Question: I wan't to customized my switch in android. The problem is that the default button overlay my own drawable.
What have i done:
1. create my own graphics (2 graphics)
2. create a xml in the drawable folder, that's look like this:
> '''
<?xml version="1.0" encoding="utf-8"?>
<selector xmlns:android="http://schemas.android.com/apk/res/android">
<item android:drawable="@drawable/switch_female" android:state_checked="false"/>
<item android:drawable="@drawable/switch_male" android:state_checked="true"/>
</selector>
'''
1. and my switch definition looks like this:
> '''
<Switch
android:layout_width="wrap_content"
android:layout_height="wrap_content"
android:text=""
android:textOff=""
android:textOn=""
android:id="@+id/genderSwitchOne"
android:layout_below="@+id/txtViewPersonGender"
android:layout_centerVertical="true"
android:layout_alignParentLeft="true"
android:layout_alignParentStart="true"
android:layout_marginTop="25dp"
android:background="@drawable/gender_switch"/>
'''
but what i get is this:

it's possible to remove the default button (over the "em" from female)?
Thanks in advance.
PS: sorry but i can not paste the android xml without blockquote it.
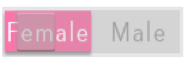
Answer: Set 'android:thumb="@null"' on the 'Switch' XML element. This will erase the thumb drawable from display.
EDIT: As the above produced an NPE, 'android:thumb="@android:color/transparent"' should do the trick as this will get loaded as an actual 'ColorDrawable'.